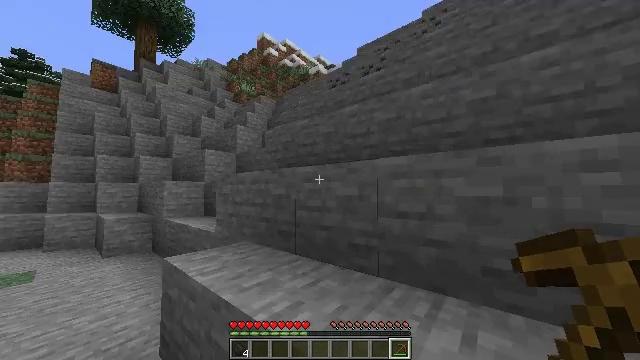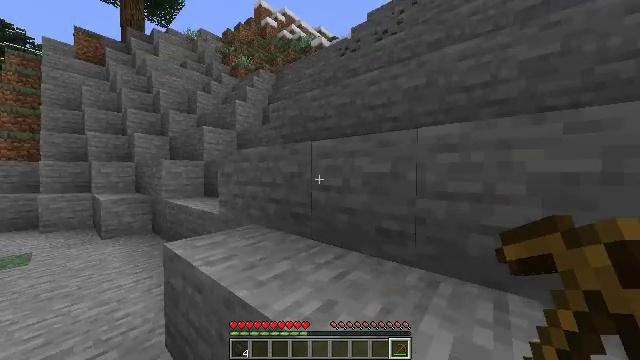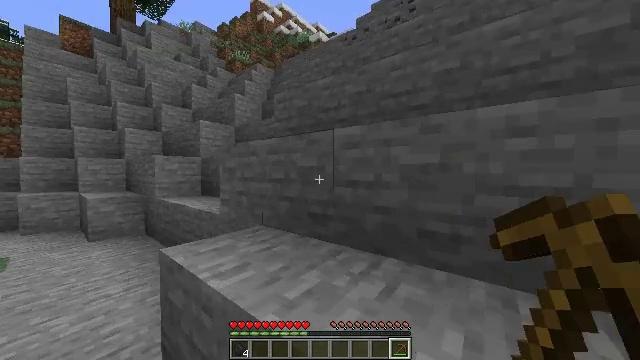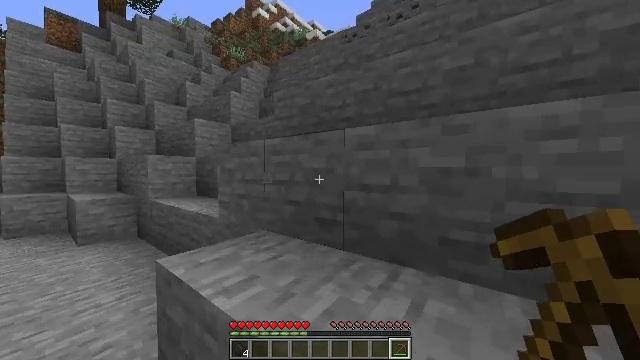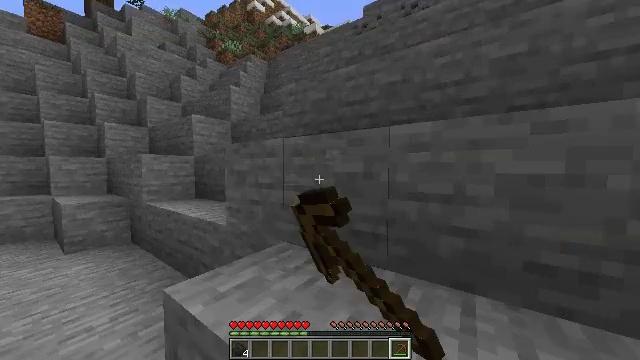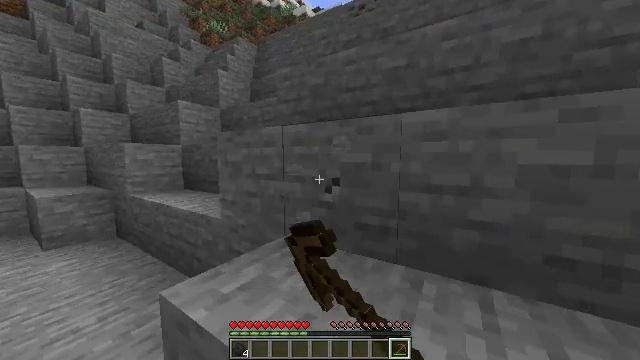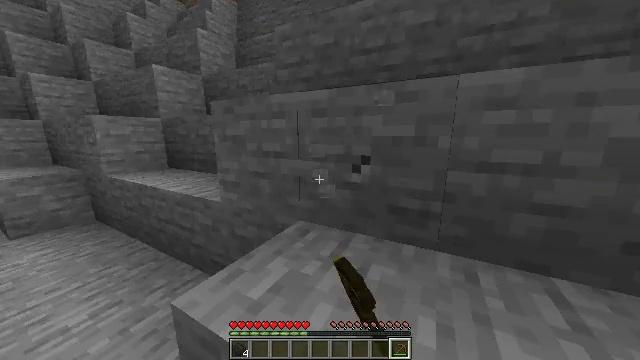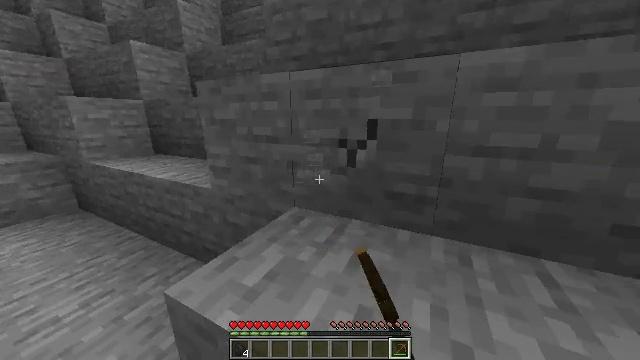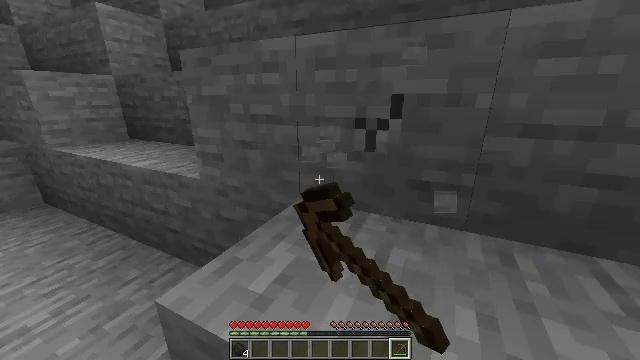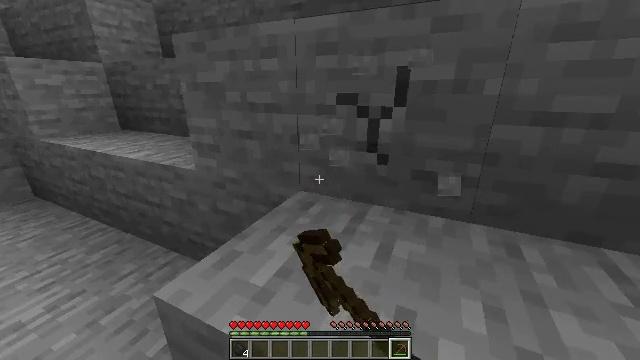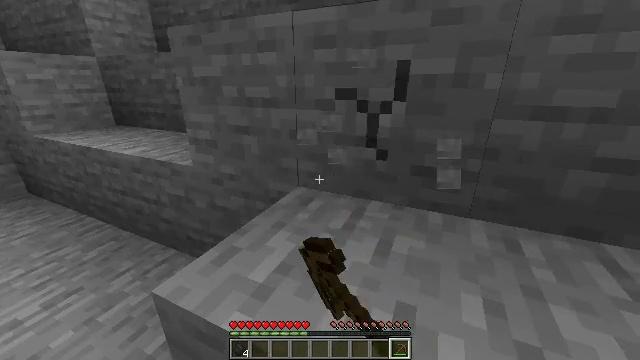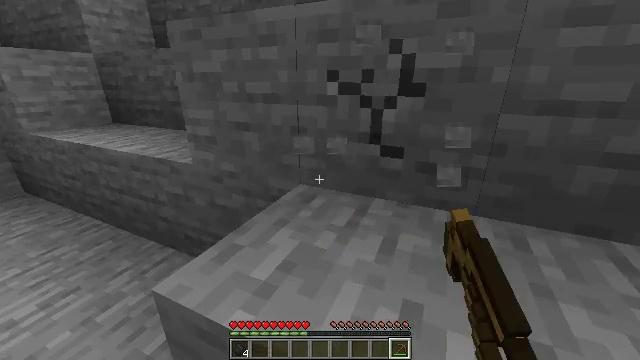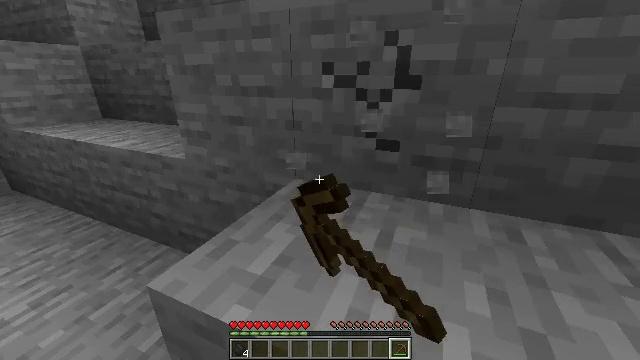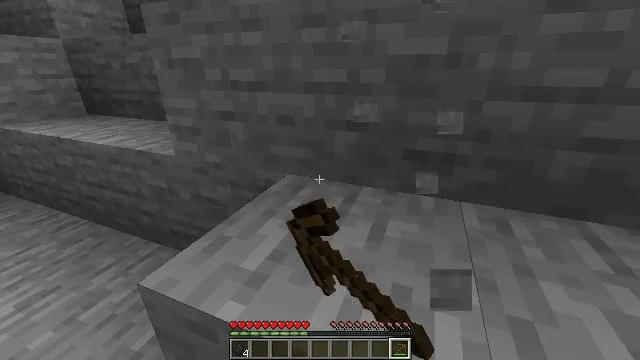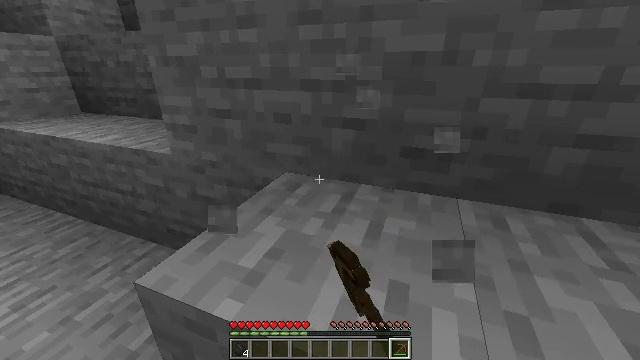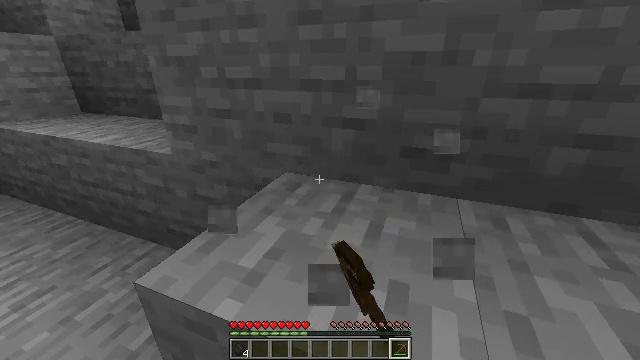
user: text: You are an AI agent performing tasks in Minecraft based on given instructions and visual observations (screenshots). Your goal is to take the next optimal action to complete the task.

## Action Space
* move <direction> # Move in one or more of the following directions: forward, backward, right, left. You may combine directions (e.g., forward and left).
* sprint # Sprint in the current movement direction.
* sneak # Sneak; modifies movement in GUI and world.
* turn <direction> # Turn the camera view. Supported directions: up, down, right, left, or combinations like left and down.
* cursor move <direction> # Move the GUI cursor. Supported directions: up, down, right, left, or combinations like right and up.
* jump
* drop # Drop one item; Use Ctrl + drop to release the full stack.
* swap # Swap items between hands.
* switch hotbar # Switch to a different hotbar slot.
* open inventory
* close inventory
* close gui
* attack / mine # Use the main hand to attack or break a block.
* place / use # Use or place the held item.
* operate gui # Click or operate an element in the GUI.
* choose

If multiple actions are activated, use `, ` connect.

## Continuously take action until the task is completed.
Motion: motion action
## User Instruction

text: Break the stone block.
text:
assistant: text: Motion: move forward and move left, turn down
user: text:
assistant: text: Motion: move forward and move left, turn right
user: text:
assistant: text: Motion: move forward and move left, turn right, attack / mine
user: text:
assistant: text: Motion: move forward and move left, turn right, attack / mine
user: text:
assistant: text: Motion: move forward and move left, turn right and down, attack / mine
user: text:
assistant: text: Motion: turn right and down, attack / mine
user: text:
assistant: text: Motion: turn right and down, attack / mine
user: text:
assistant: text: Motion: turn down, attack / mine
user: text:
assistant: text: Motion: turn down, attack / mine
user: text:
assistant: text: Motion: attack / mine
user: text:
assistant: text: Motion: attack / mine
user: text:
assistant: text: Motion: turn right and down, attack / mine
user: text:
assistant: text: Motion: turn right and down, attack / mine
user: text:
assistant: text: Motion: attack / mine
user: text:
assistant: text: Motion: attack / mine
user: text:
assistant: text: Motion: attack / mine
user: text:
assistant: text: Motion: attack / mine
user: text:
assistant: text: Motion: attack / mine
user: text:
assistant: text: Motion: attack / mine
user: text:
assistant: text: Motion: attack / mine
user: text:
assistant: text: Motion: attack / mine
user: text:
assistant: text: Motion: attack / mine
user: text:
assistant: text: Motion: attack / mine
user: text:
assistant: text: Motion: attack / mine
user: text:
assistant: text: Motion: attack / mine
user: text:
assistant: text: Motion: attack / mine
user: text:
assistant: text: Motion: attack / mine
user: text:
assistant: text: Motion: attack / mine
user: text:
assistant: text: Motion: attack / mine
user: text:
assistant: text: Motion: attack / mine